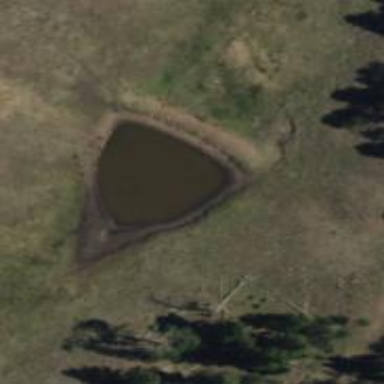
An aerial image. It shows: Reservoir.